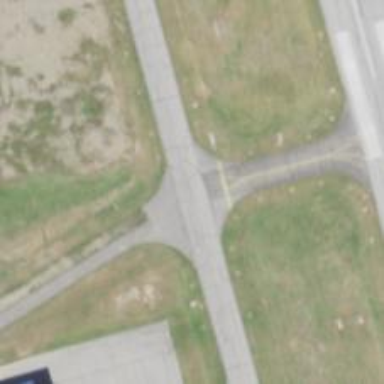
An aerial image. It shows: Asphalt taxiway in the airport.